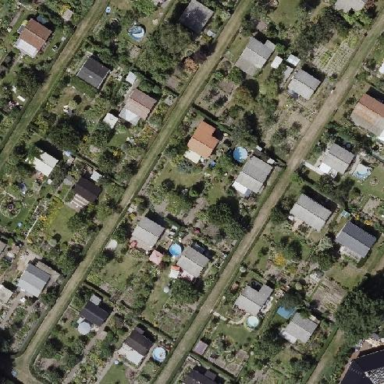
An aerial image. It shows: Plot in the allotments area marked by fence.